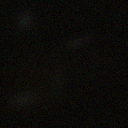
Screen state: off